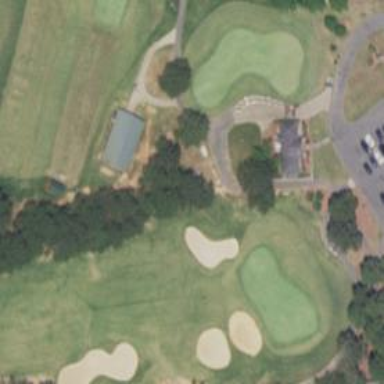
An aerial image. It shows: Pathway for golfing.